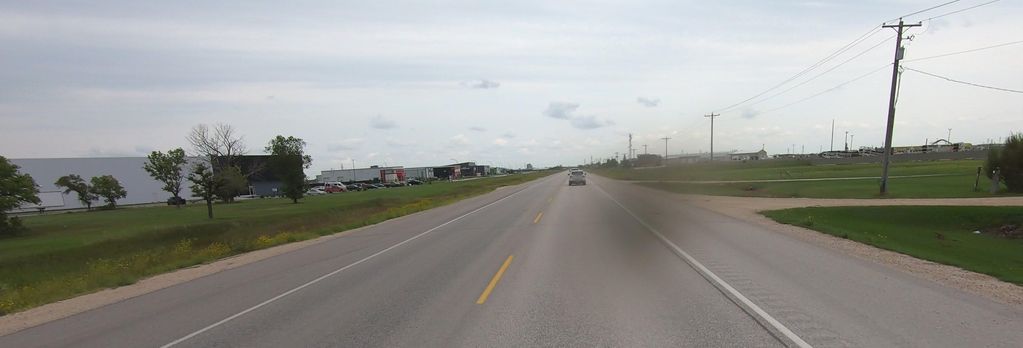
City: winnipeg